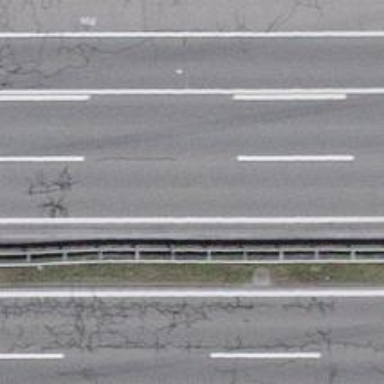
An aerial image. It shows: Motorway junction.